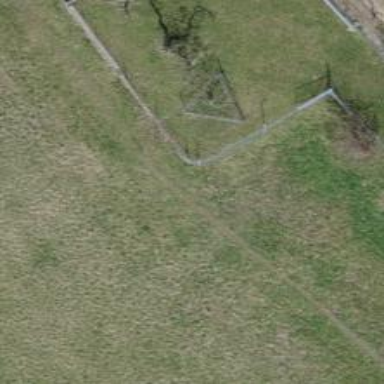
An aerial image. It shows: Grass path.